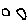
Label: circle